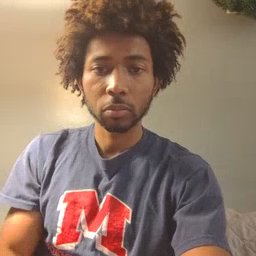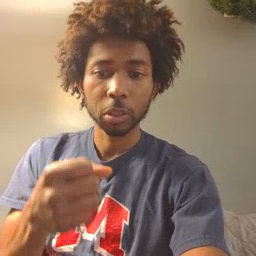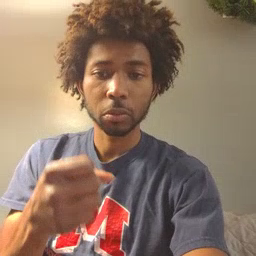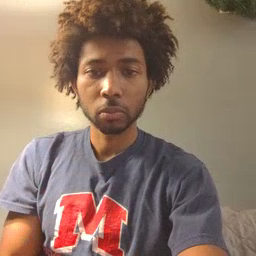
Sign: milk